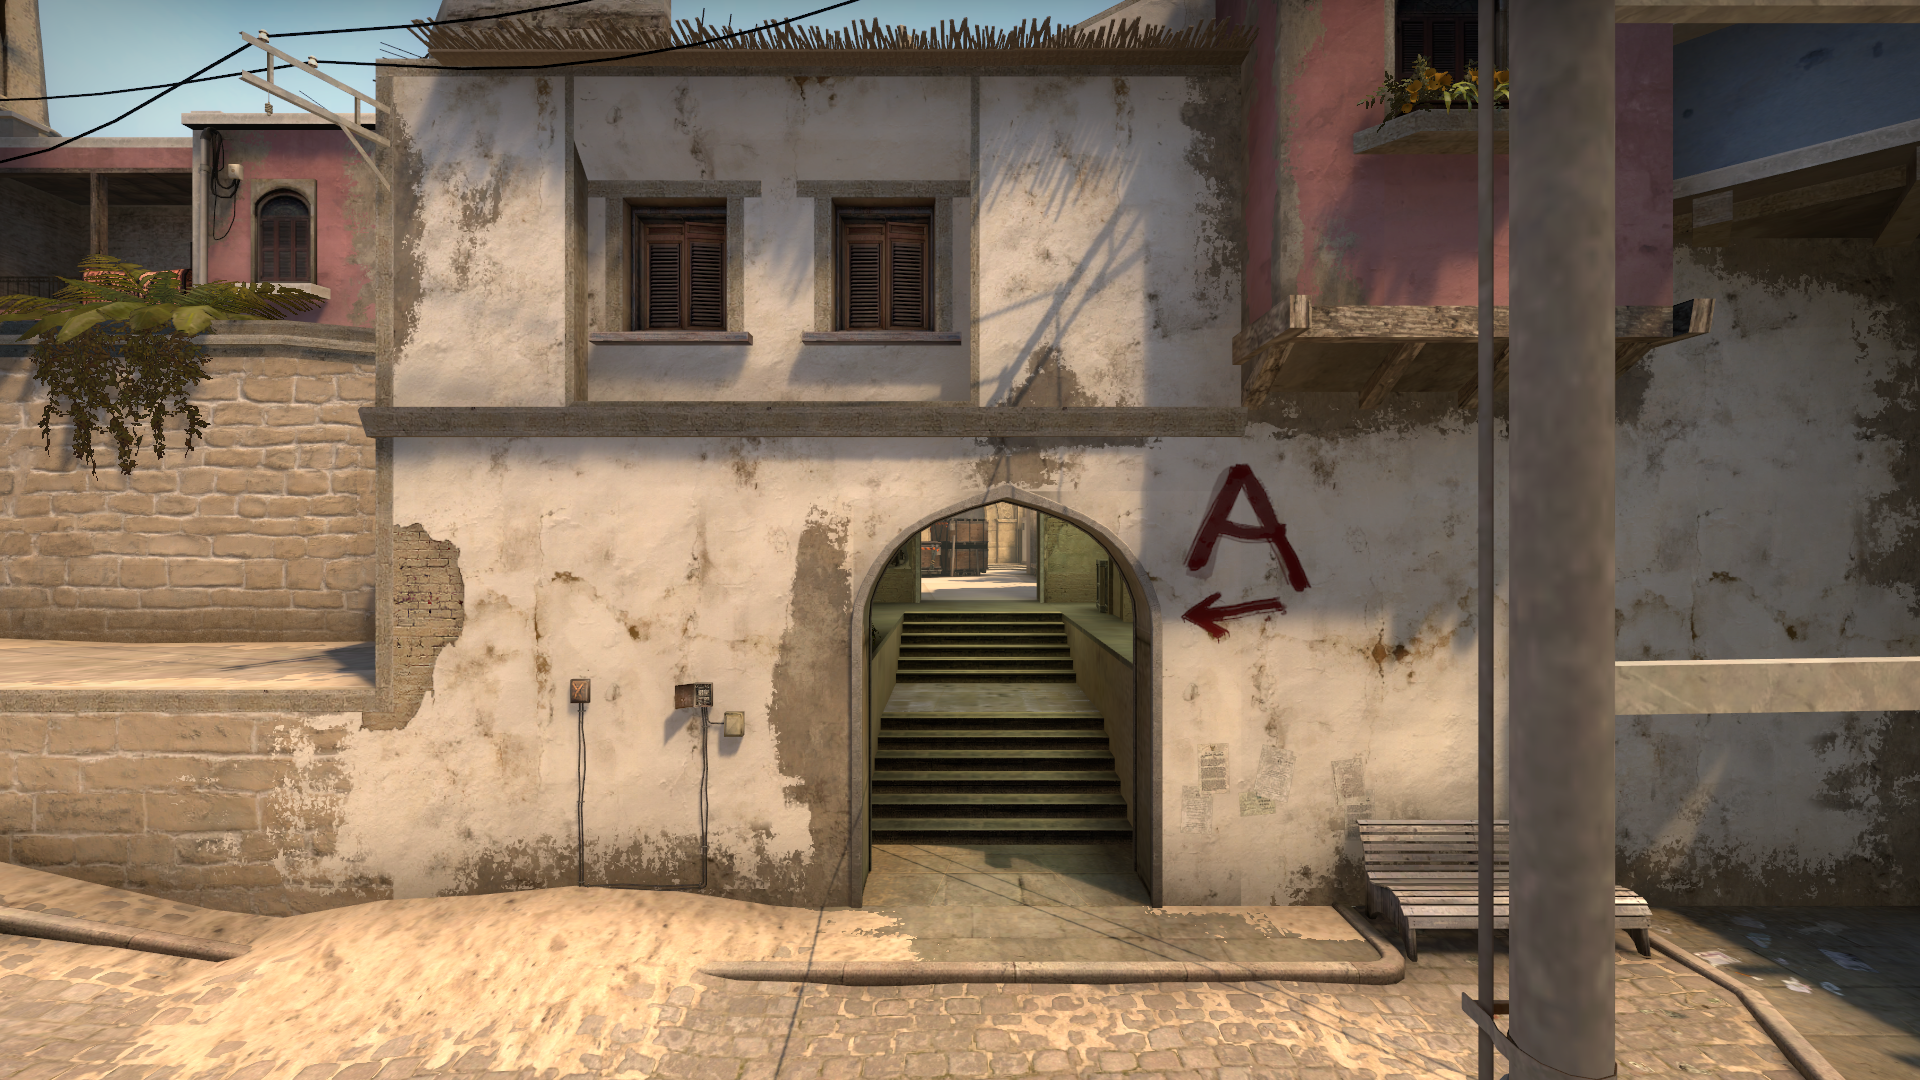
Map: de_mirage